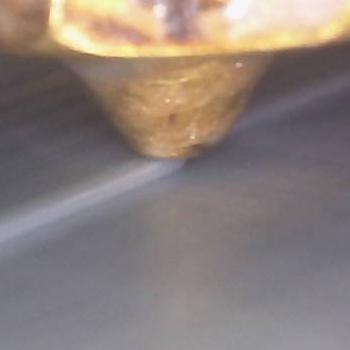
Flow rate: 105%